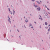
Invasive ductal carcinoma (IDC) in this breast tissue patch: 1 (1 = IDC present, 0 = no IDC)